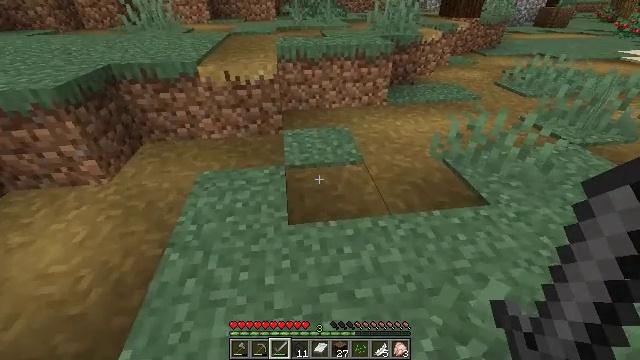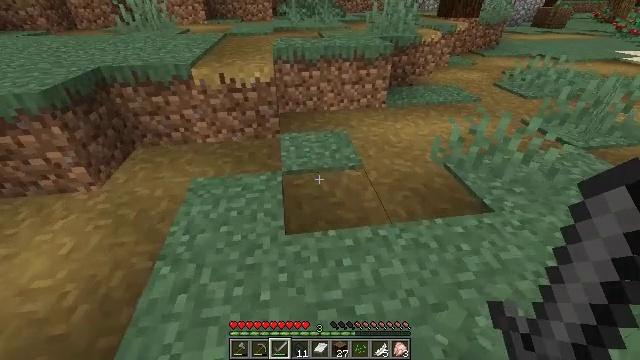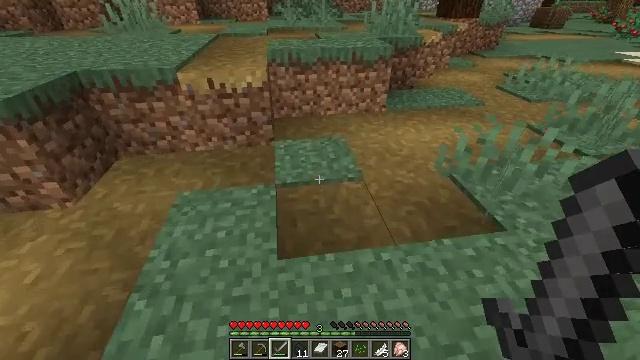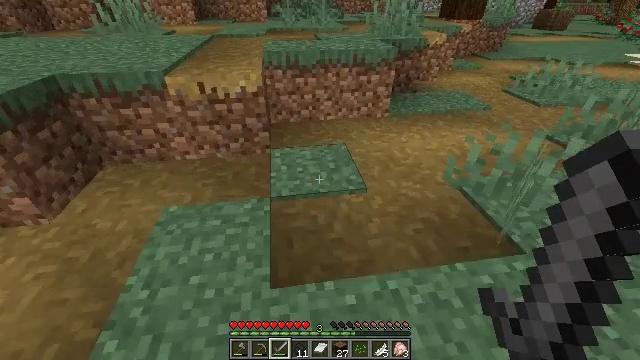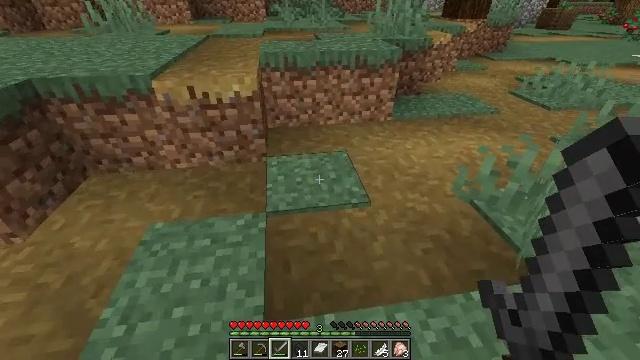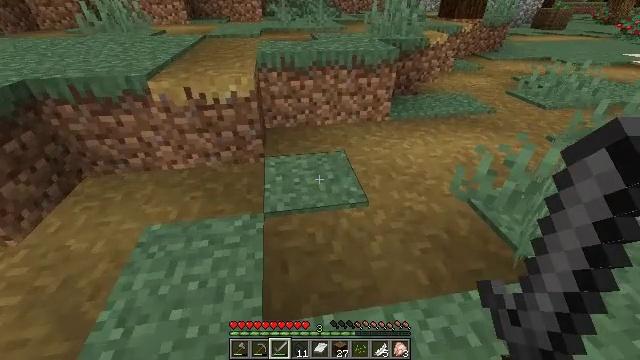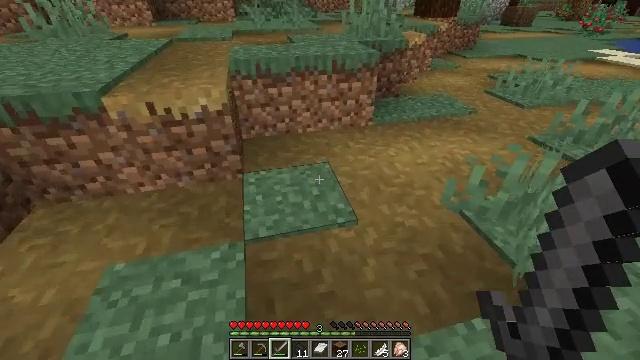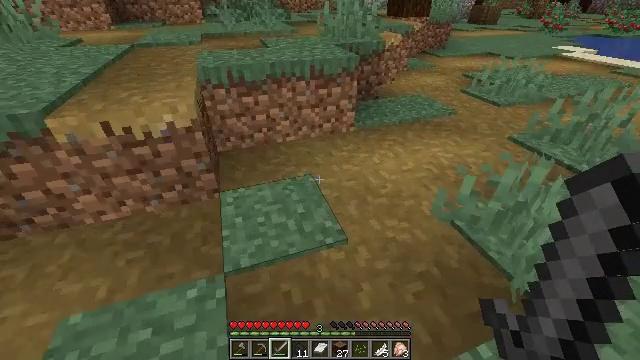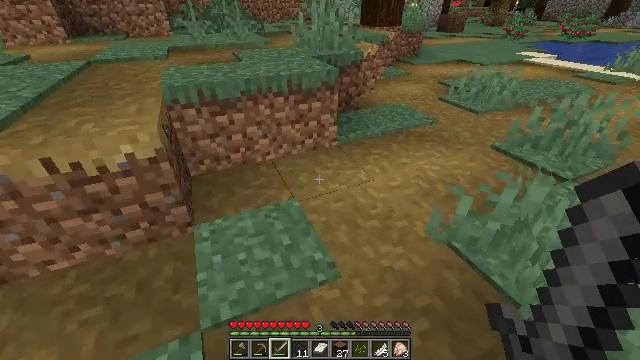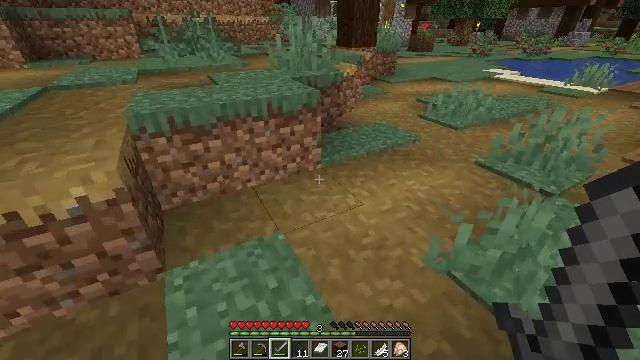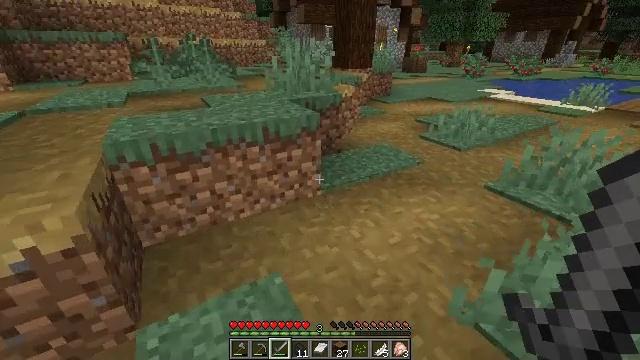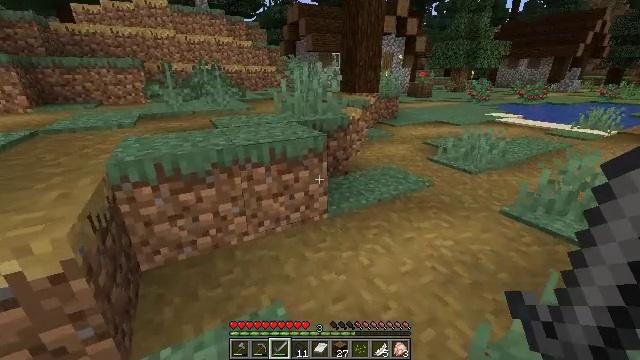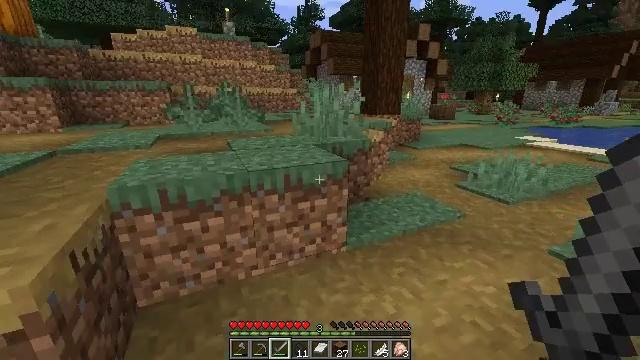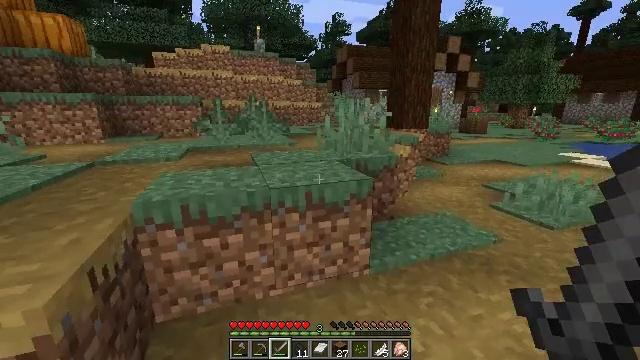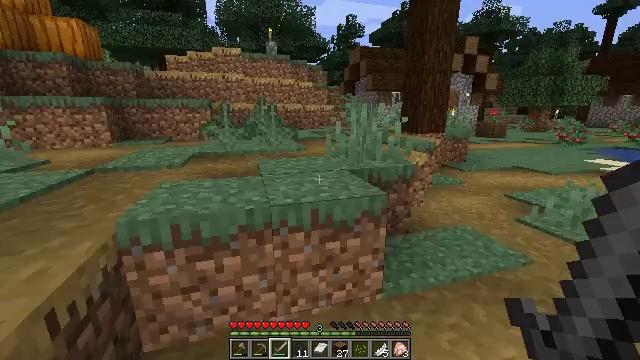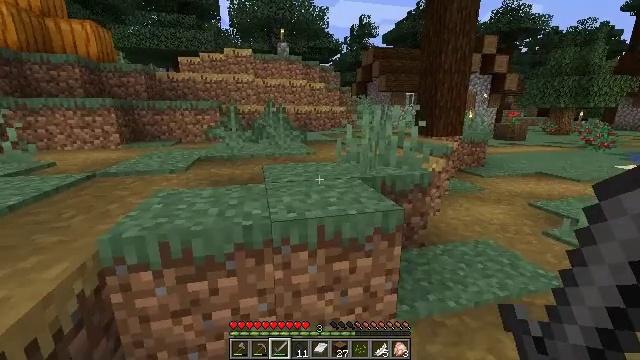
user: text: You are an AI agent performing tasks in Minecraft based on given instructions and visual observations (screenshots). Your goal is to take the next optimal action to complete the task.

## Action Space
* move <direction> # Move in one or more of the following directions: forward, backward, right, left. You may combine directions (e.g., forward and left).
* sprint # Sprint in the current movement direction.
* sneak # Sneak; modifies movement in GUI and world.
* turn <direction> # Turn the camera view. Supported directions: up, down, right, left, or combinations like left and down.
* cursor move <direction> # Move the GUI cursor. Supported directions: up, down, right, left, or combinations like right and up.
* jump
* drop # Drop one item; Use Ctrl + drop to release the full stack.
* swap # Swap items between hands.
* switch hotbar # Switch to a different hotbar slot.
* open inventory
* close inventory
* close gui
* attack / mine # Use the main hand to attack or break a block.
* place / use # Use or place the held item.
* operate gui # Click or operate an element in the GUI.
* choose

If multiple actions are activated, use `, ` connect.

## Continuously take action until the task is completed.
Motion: motion action
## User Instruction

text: Left click on the fletching table to mine it.
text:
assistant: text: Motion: move forward
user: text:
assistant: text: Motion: move forward
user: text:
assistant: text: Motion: move forward
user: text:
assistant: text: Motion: move forward
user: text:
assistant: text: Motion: move forward
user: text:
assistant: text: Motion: move forward, turn right
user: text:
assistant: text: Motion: move forward, turn right
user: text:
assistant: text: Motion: move forward, turn right and up
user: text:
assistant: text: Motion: move forward, turn right and up
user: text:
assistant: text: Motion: move forward, turn up
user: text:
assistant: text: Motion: move forward, turn left and up
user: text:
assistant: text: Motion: move forward, turn left and up
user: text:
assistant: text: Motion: move forward, turn left and up
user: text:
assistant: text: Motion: move forward, turn left
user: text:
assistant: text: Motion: move forward, turn left
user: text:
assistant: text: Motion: move forward, turn left
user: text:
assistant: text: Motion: move forward, turn left
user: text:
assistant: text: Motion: move forward, jump
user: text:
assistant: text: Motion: move forward, jump
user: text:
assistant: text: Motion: move forward, turn left, jump
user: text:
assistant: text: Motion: move forward, turn left and down, jump
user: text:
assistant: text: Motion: move forward, jump
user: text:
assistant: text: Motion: move forward
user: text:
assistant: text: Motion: move forward
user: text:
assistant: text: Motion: move forward
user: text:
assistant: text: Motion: move forward
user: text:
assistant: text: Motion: move forward
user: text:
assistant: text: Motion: move forward
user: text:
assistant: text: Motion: move forward
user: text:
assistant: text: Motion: move forward